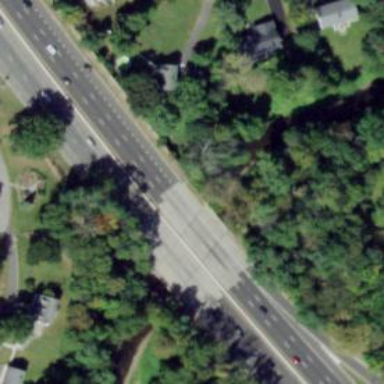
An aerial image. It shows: Bridge for trunk highway with expressway access.